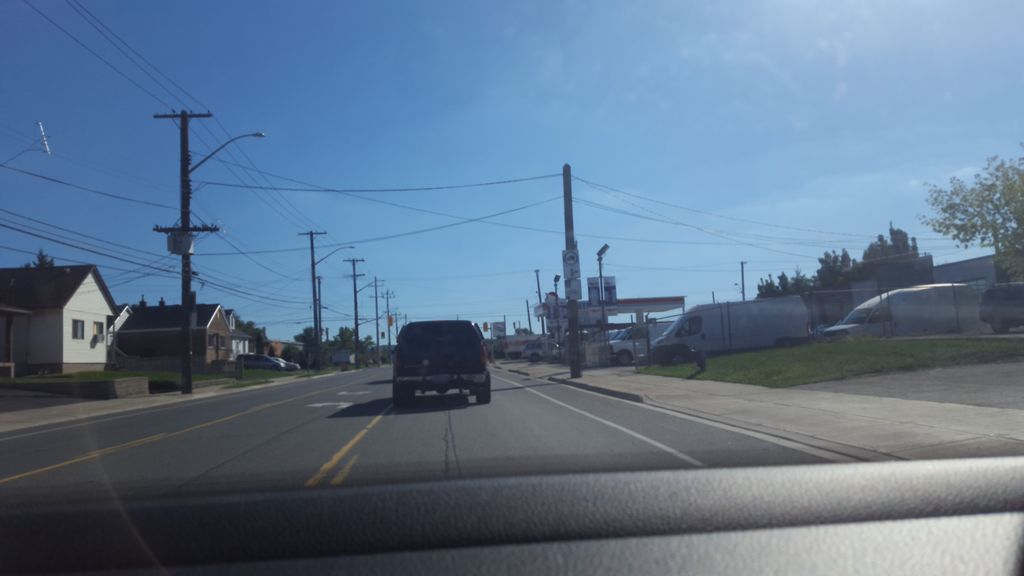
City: hamilton